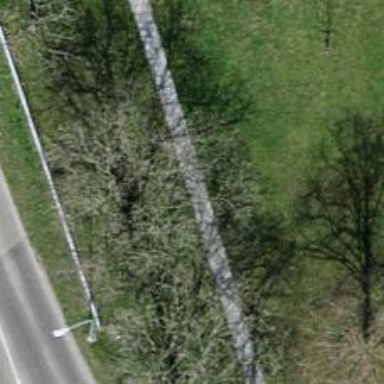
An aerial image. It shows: Mixed leaf-type tree in natural setting.